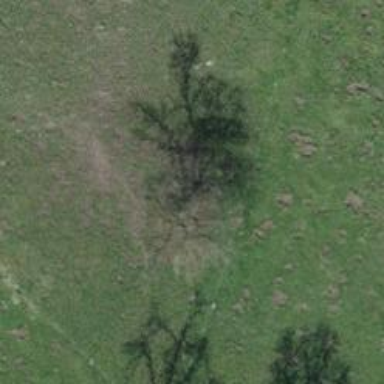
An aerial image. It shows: Single tag "natural: tree."